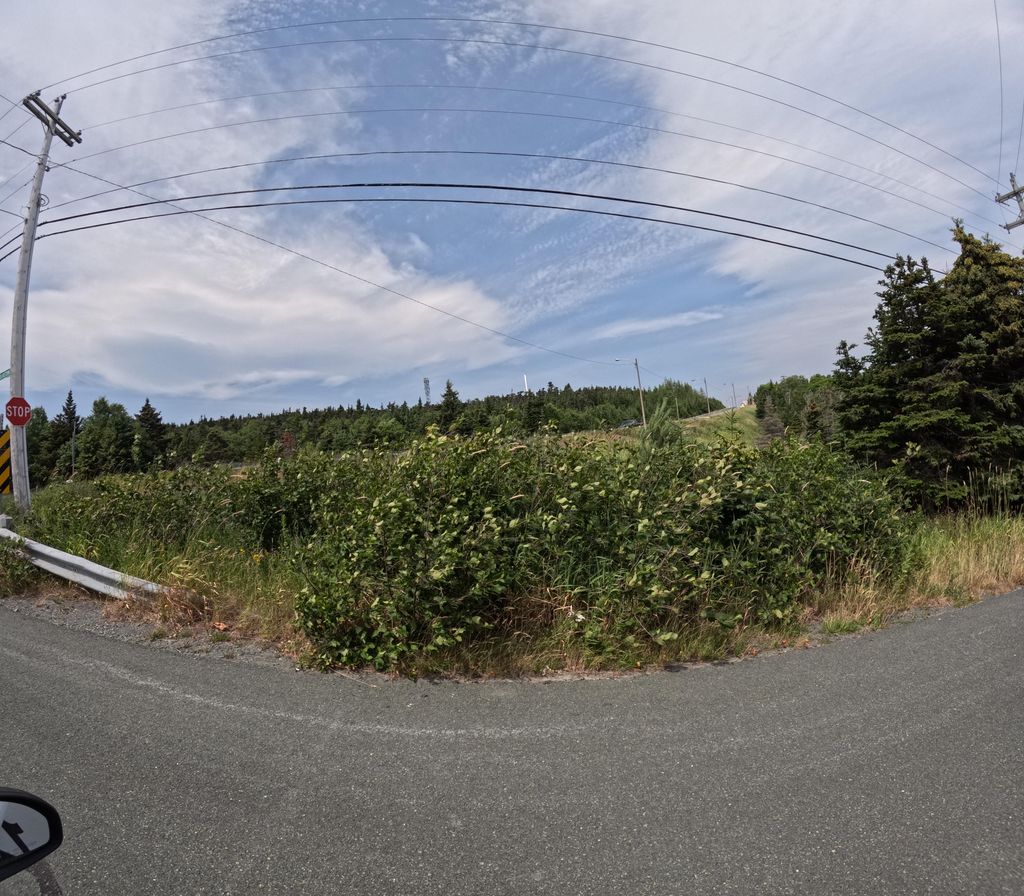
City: st_johns